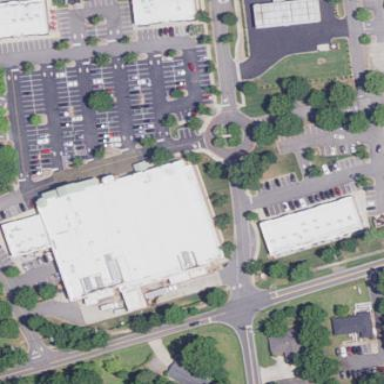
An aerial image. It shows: Building that houses supermarket.